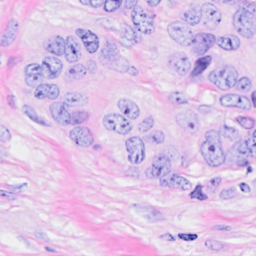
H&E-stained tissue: Breast